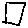
Label: square